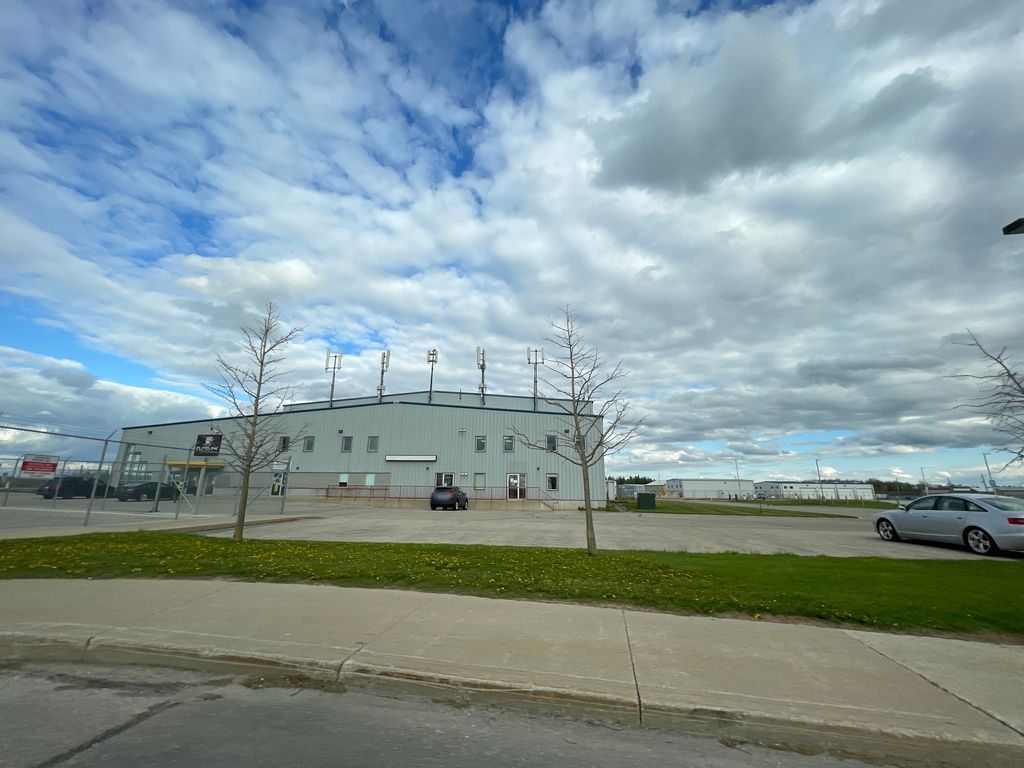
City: kitchener-waterloo